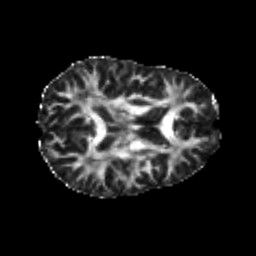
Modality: FA
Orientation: axial
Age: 21
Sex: female
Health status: healthy
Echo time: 0.074 s